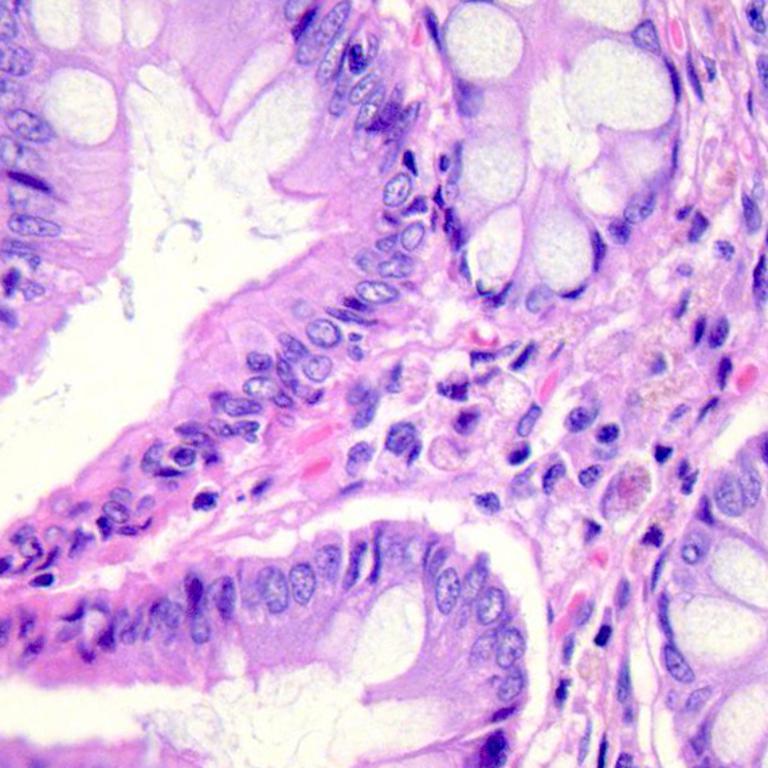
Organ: colon
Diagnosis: benign